【题型】选择题　【知识点】平面几何　【难度】easy
在 $5 \times 5$ 的方格纸中, 将图1中的三角形甲平移到图2中所示的位置, 与三角形乙拼成一个长方形, 下面平移的方法中正确的是（ ）.

A. 先向下平移 2 格, 再向右平移 1 格 \quad B. 先向下平移 2 格, 再向右平移 2 格

C. 先向下平移 2 格, 再向右平移 3 格 \quad D. 先向下平移 3 格, 再向右平移 2 格
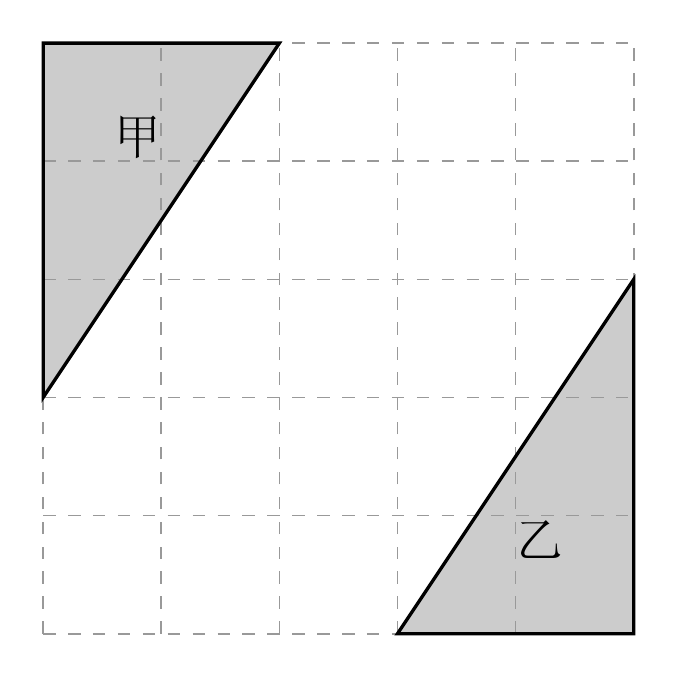
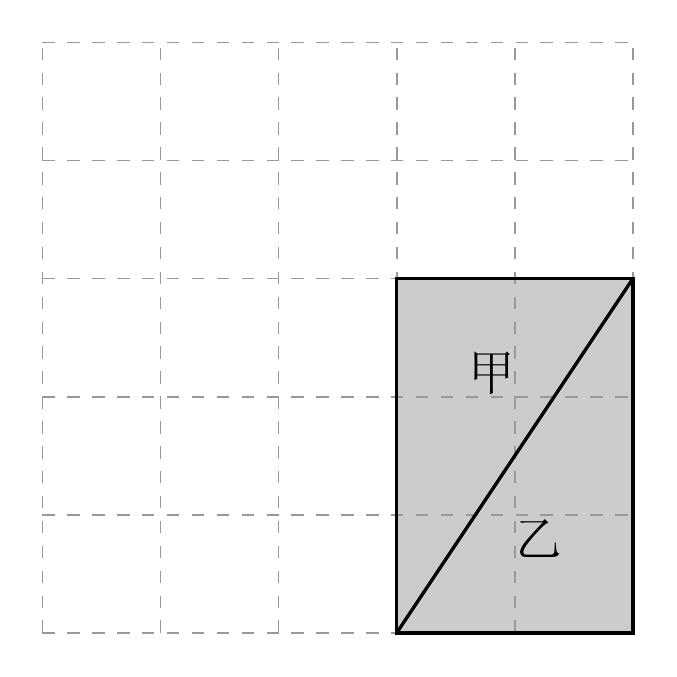
【解答】
【答案】C.

【分析】本题考查图形的平移, 根据平移后图形的位置, 进行判断即可.

【详解】解: 由图可知, 图①中的三角形甲先向下平移 2 个单位, 再向右平移 3 个单位到图②中所示的位置, 与三角形乙拼成一个长方形;

故选: C.